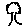
Label: tree